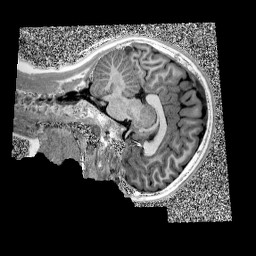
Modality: UNIT1
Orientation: sagittal
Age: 12
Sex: female
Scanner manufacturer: siemens
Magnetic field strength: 3 T
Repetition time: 4 s
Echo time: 0.00299 s